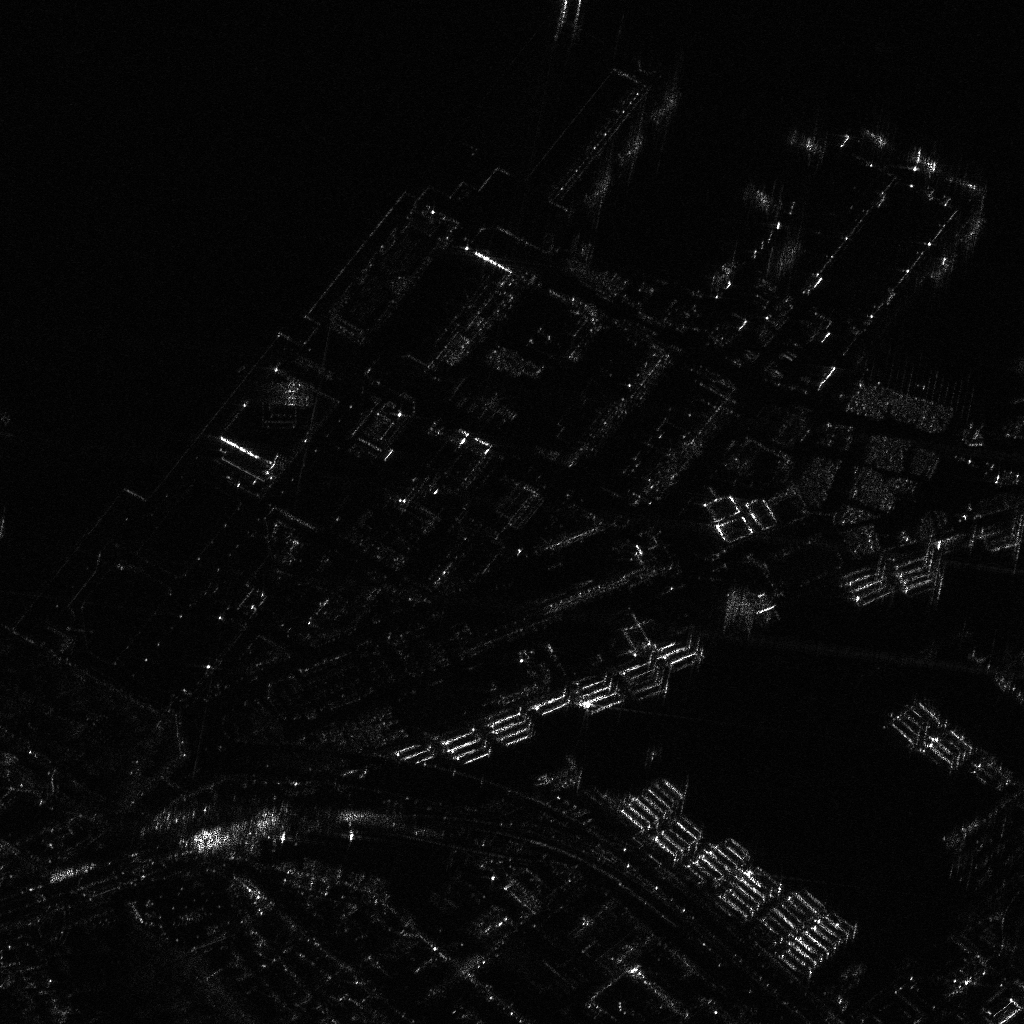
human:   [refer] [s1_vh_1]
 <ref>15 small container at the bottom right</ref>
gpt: <box>[[94, 75, 98, 75, 45], [94, 75, 98, 76, 45], [92, 71, 96, 72, 45], [91, 71, 94, 72, 45], [90, 72, 94, 73, 45], [89, 73, 93, 74, 45], [86, 71, 90, 72, 45], [86, 70, 90, 71, 45], [87, 70, 91, 70, 45], [73, 85, 76, 86, 45], [80, 89, 84, 90, 45], [70, 87, 74, 88, 45], [73, 88, 77, 89, 45], [73, 89, 77, 89, 45], [72, 89, 76, 90, 45]]</box>

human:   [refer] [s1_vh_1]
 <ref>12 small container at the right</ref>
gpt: <box>[[97, 50, 97, 54, 67], [96, 49, 97, 53, 70], [97, 51, 98, 54, 67], [89, 54, 89, 58, 73], [88, 53, 89, 57, 73], [88, 52, 89, 56, 73], [89, 54, 89, 58, 73], [89, 69, 92, 69, 45], [87, 69, 91, 70, 45], [84, 56, 85, 60, 73], [83, 53, 83, 57, 73], [83, 54, 83, 58, 73]]</box>

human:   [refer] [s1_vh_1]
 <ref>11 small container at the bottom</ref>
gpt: <box>[[64, 76, 67, 77, 45], [63, 76, 66, 77, 45], [62, 77, 66, 78, 45], [65, 79, 69, 80, 45], [60, 78, 64, 78, 45], [50, 69, 50, 73, 73], [50, 70, 51, 74, 73], [45, 71, 46, 75, 73], [45, 71, 45, 75, 73], [44, 70, 45, 74, 73], [44, 69, 45, 73, 73]]</box>

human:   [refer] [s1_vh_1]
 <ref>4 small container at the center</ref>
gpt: <box>[[63, 64, 63, 68, 73], [63, 65, 63, 69, 73], [66, 62, 67, 66, 73], [58, 66, 58, 70, 73]]</box>